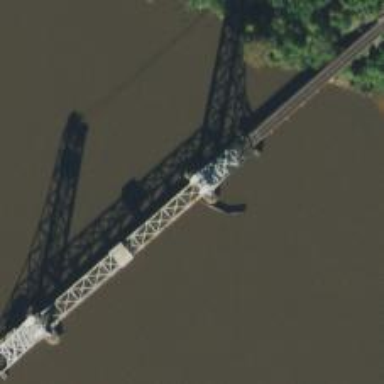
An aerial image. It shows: Lift bridge over railway track.